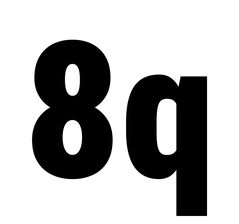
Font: Roboto_Condensed_Black